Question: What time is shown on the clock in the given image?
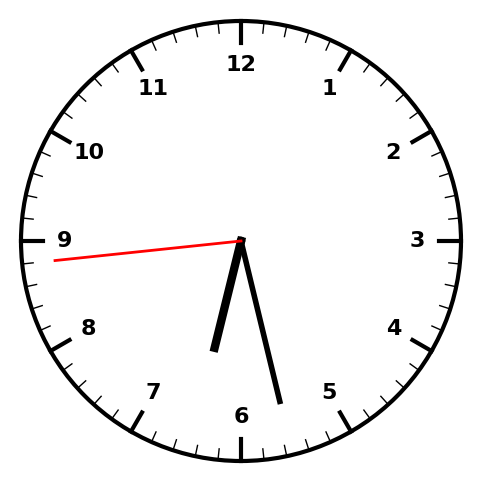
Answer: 06:27:44